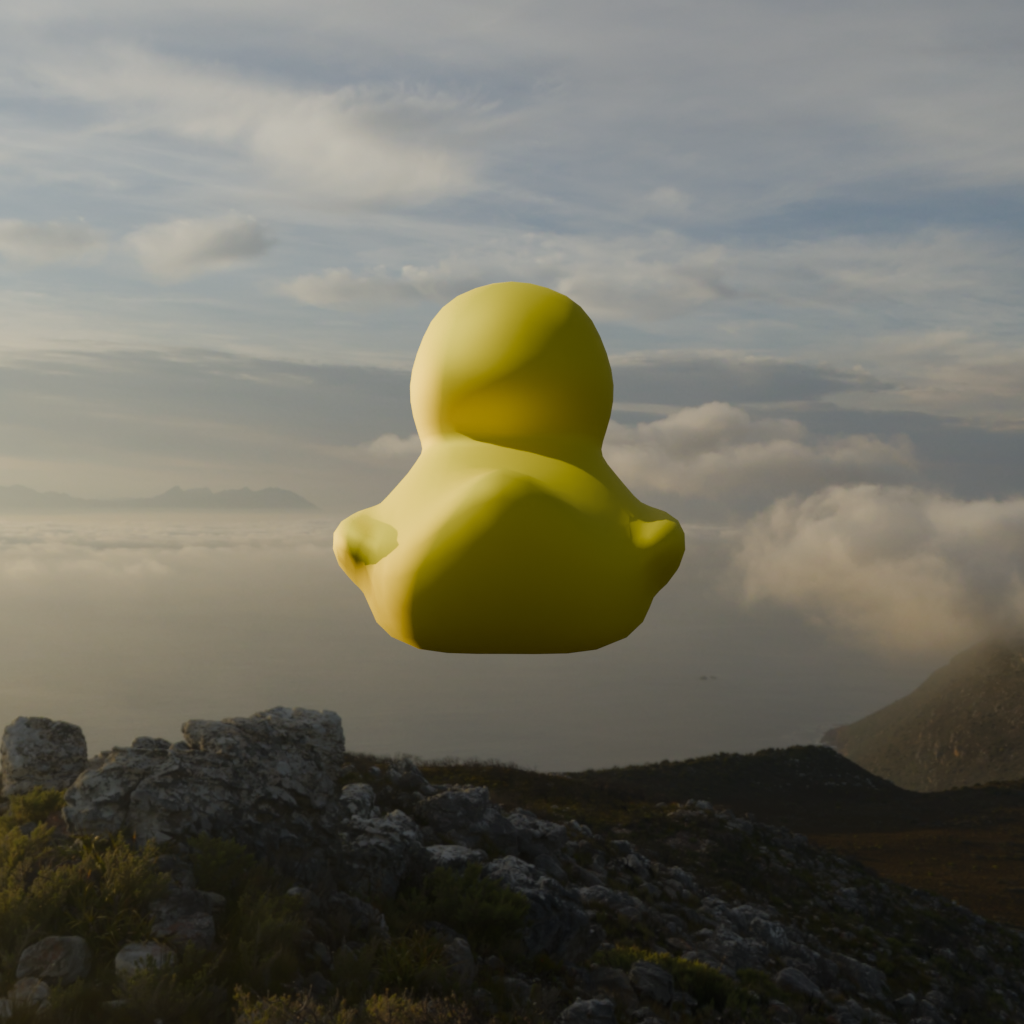
an image of a yellow rubber duck seen from <back> in a golden sunset over rocky mountains.